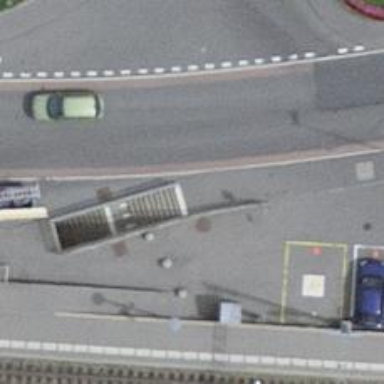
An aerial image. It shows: Road with steps.